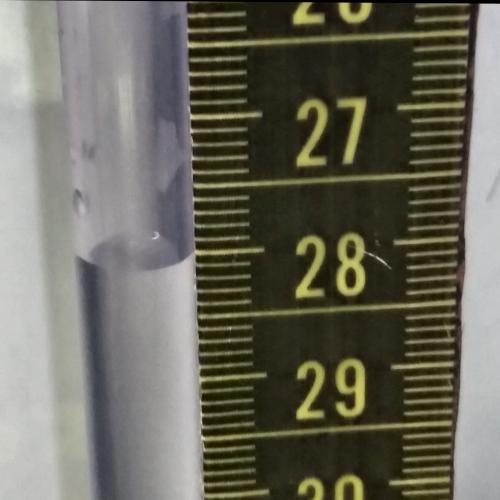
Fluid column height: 28.0 cm